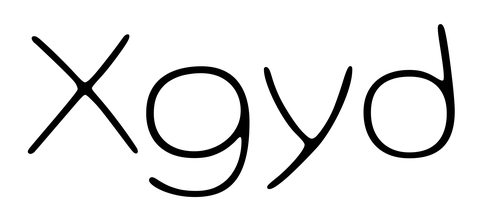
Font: Gluten_Thin